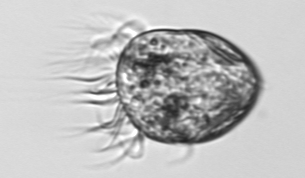
Label: Strombidium_morphotype1